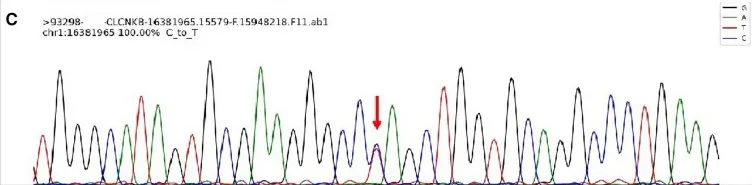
The sanger sequencing map of this patient's family. The patient's homozygous variation CLCNKB gene, which was c.1792C > T (p. And the sanger results of his parents.
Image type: chart (chart)